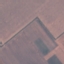
Land use / land cover: AnnualCrop